Field crop: maize
Growth stage: 1
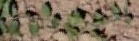
Species: convolvulus